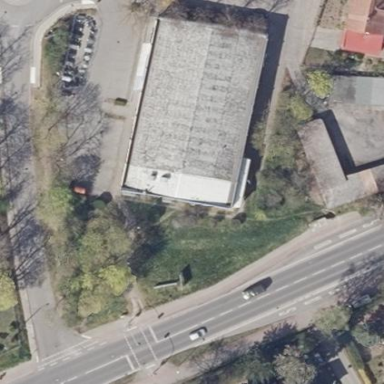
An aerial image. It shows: Building housing furniture shop.